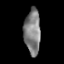
Tissue: skin
Cell type: Epithelial cells
Senescence score: 0.2442
Nuclear area (px): 727
Mean DAPI intensity: 127.216